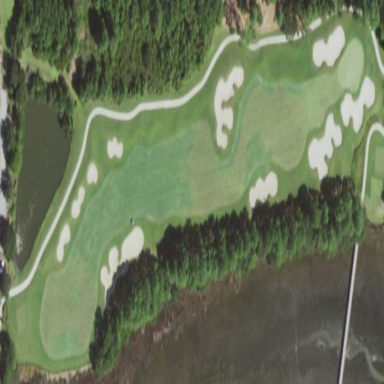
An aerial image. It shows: Rough grassy area used for golf.